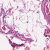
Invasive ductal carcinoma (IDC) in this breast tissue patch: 0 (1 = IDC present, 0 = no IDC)